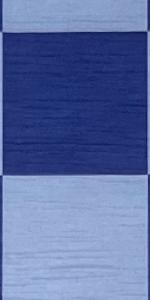
Label: Empty